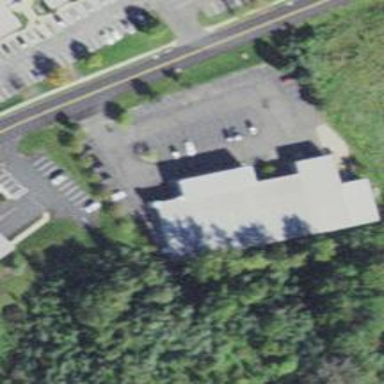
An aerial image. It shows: Commercial building.